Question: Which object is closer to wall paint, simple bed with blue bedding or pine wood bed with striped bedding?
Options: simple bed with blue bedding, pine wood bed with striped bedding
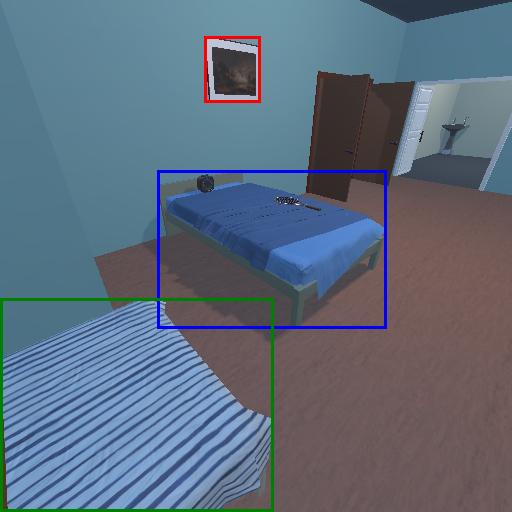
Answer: simple bed with blue bedding